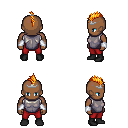
a pixel art fantasy rpg character, male body template, human, dark skin, steel chest armor, red pants, light blonde mohawk hairstyle, silver tiara, white cloth bracers, black shoes, four views (front, back, left, right), 2x2 character sprite sheet, small pixel art, hard edges, no anti-aliasing